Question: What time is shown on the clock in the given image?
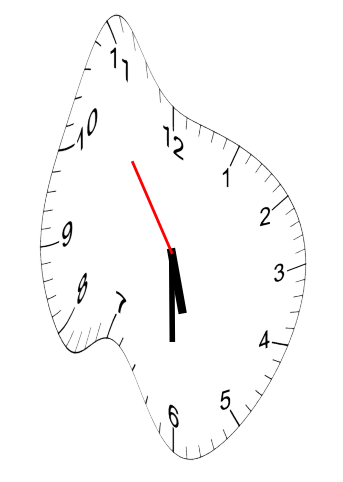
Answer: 05:29:54